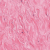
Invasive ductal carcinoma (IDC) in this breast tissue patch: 0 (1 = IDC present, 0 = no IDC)